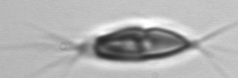
Label: Chrysochromulina